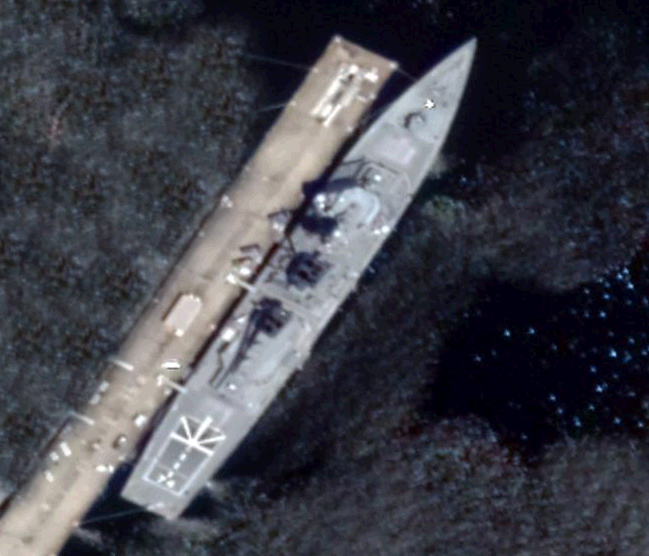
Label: Kongo-class_destroyer